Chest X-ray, PA view. Patient: 71 years old, sex M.
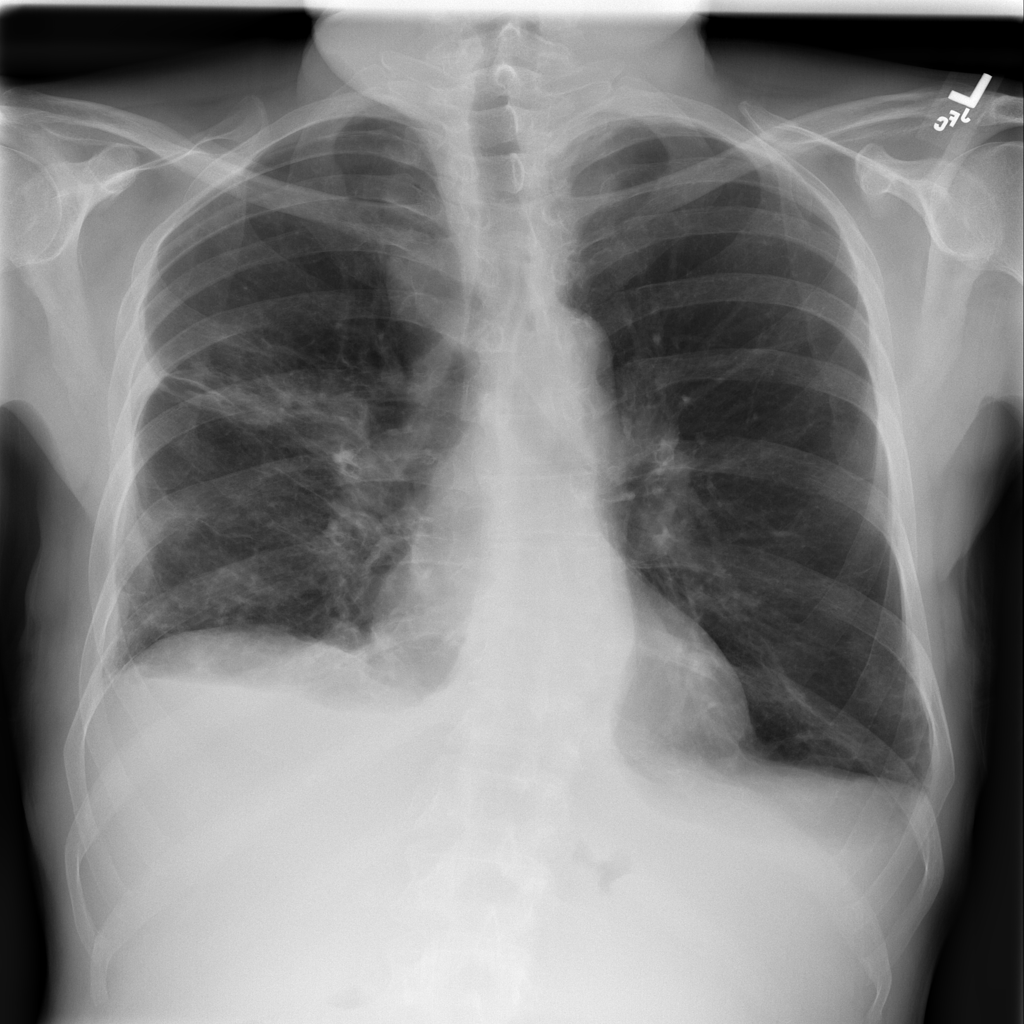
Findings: No Finding